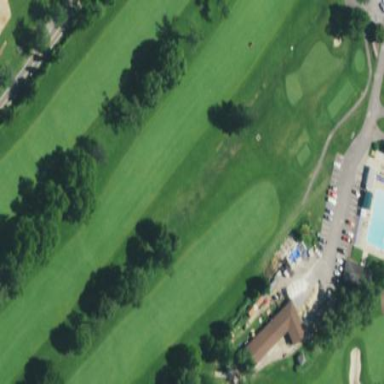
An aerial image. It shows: Grassy area designated as golf fairway.